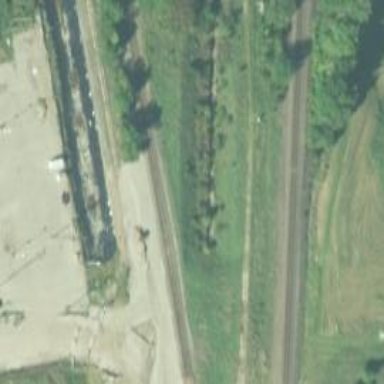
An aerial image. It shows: Railway siding with rails.